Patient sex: F
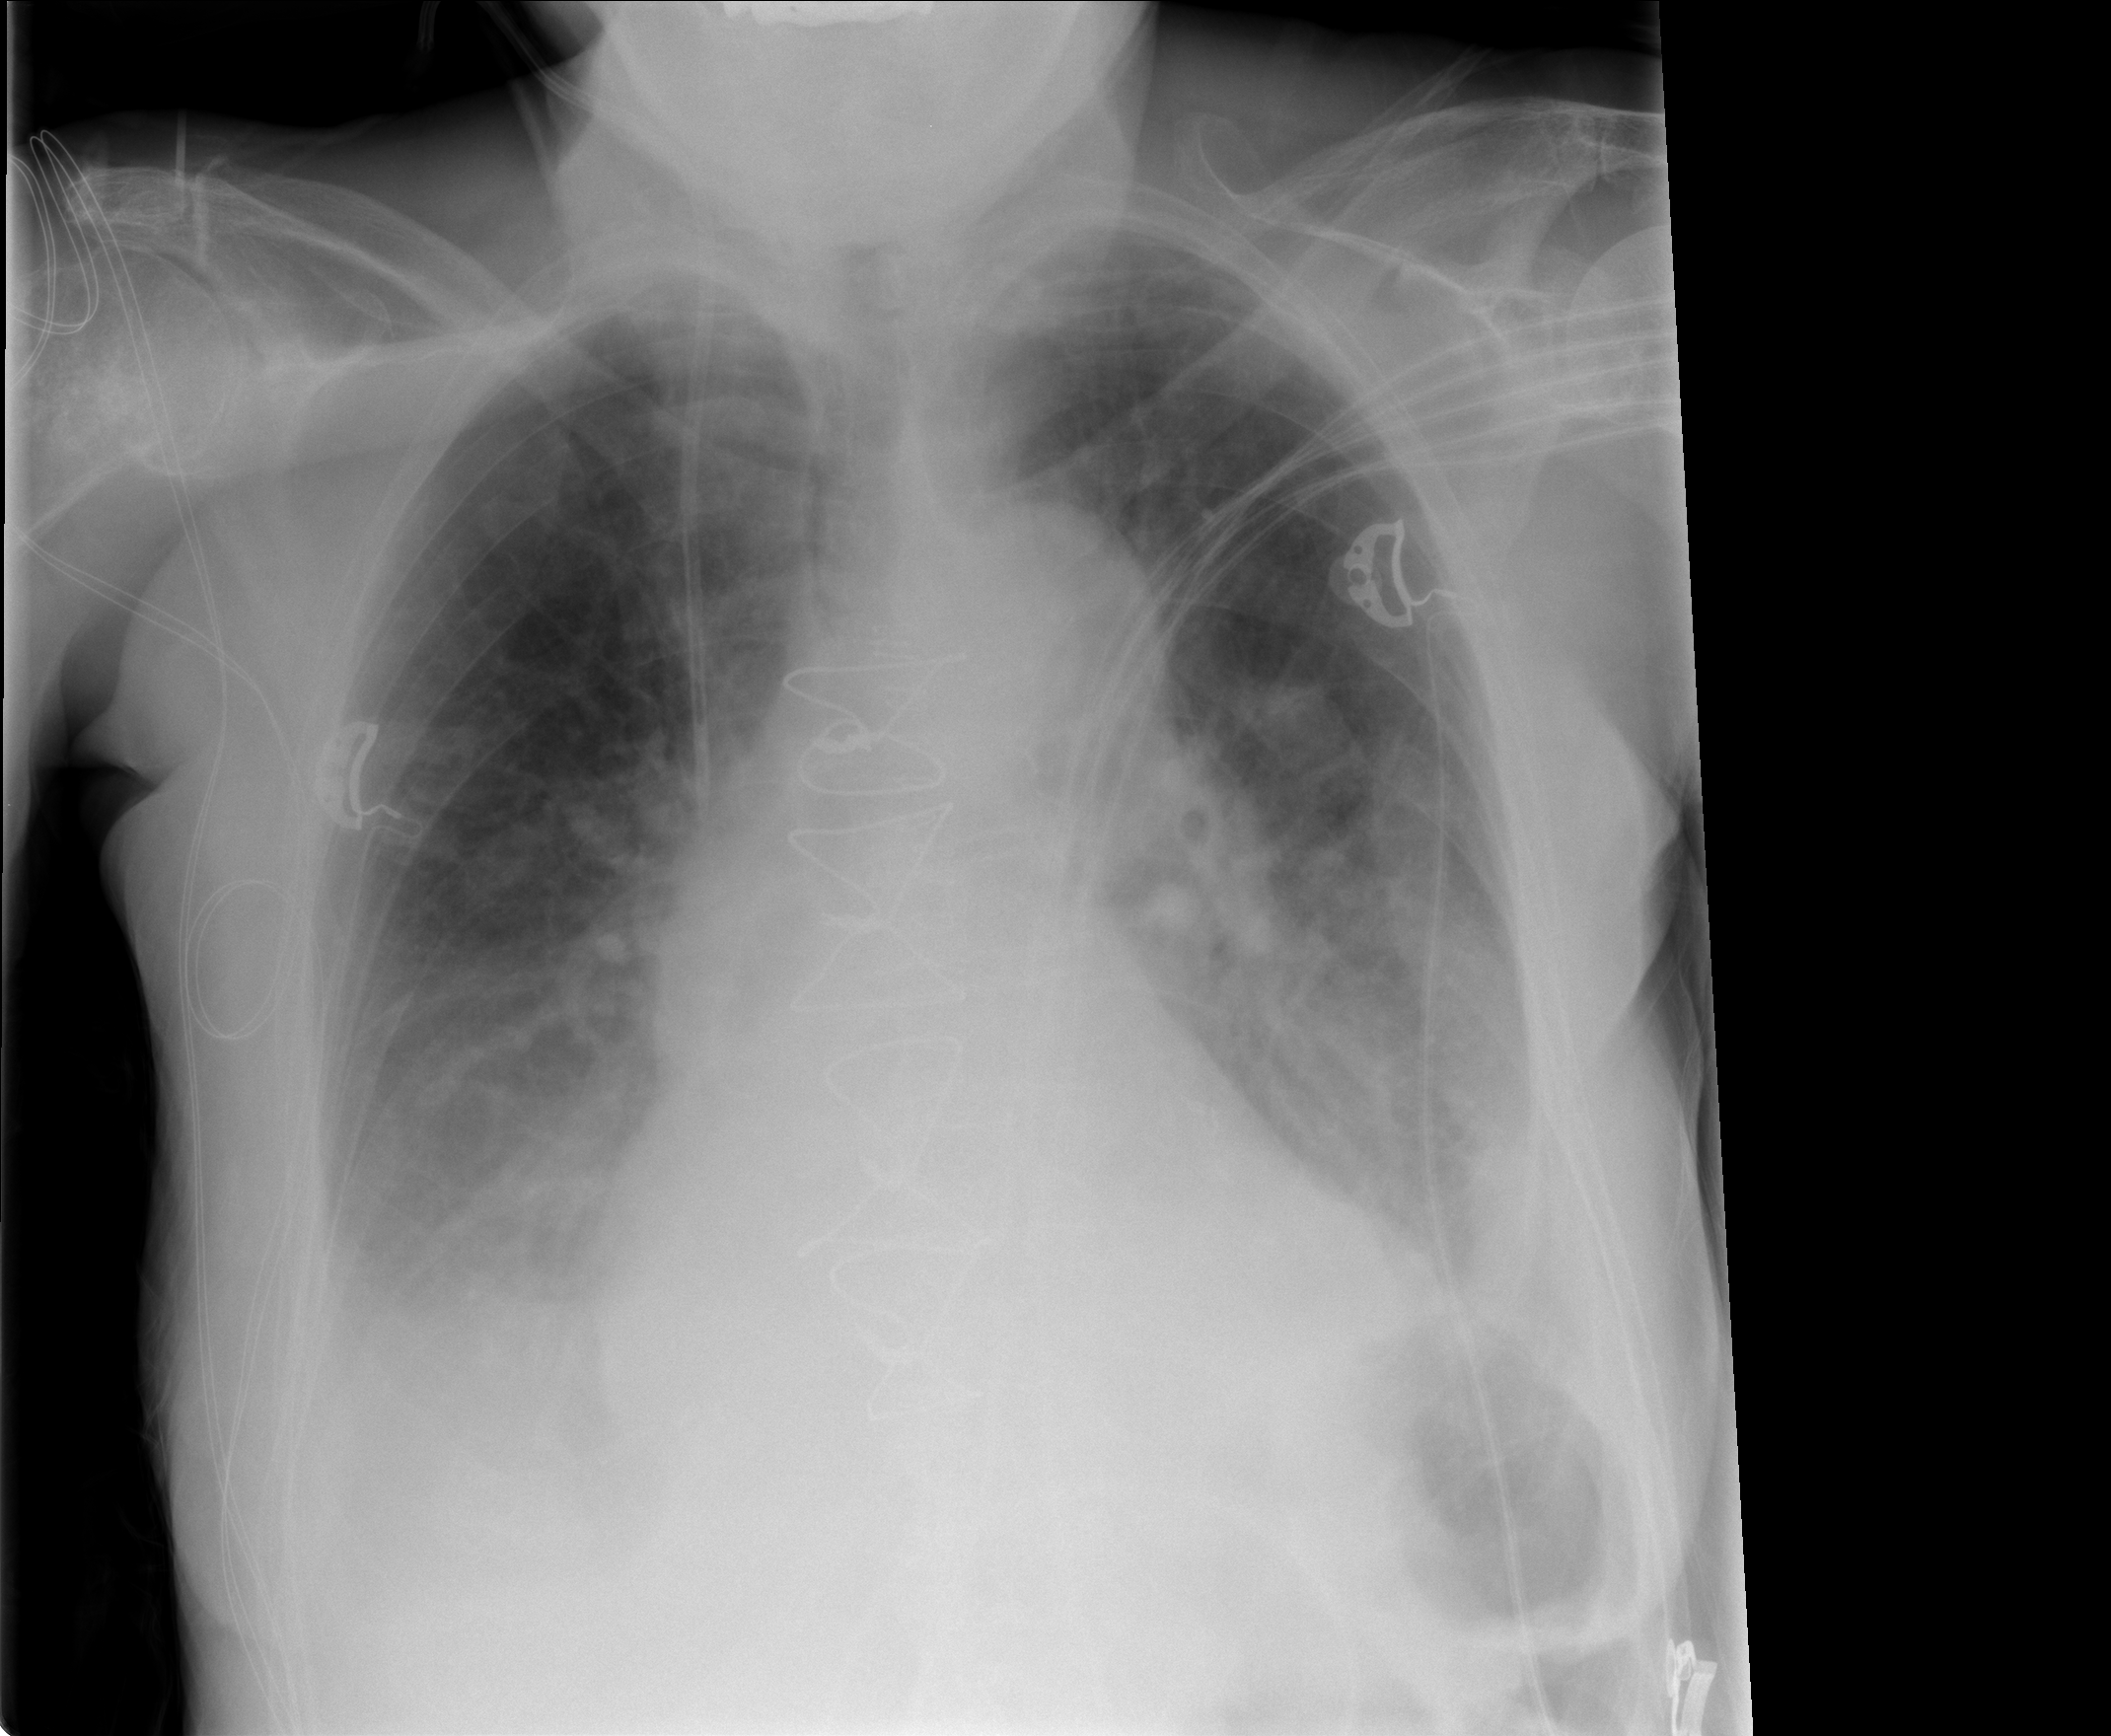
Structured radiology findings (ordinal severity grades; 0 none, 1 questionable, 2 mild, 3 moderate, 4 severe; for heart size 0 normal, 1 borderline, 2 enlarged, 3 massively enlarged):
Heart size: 2
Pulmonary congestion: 3
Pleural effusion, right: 3
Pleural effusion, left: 2
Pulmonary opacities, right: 1
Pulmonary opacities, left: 2
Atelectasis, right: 3
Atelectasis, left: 3